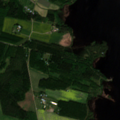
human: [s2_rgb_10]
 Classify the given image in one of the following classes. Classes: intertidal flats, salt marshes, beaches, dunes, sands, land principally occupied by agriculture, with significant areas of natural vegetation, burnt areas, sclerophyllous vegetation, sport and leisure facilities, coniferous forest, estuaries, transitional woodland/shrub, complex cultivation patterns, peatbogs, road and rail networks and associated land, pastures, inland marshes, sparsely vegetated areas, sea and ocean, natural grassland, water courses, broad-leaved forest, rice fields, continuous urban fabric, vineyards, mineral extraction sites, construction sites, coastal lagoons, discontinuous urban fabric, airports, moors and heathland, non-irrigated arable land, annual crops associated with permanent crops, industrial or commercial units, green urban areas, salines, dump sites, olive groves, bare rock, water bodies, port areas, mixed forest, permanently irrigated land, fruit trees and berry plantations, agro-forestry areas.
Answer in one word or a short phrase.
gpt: non-irrigated arable land, land principally occupied by agriculture, with significant areas of natural vegetation, mixed forest, water bodies